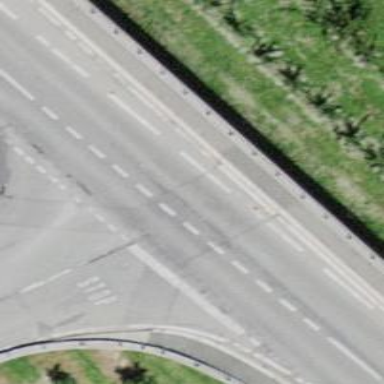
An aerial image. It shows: Footway road with bridge and sidewalk.